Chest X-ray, PA view. Patient: 42 years old, sex F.
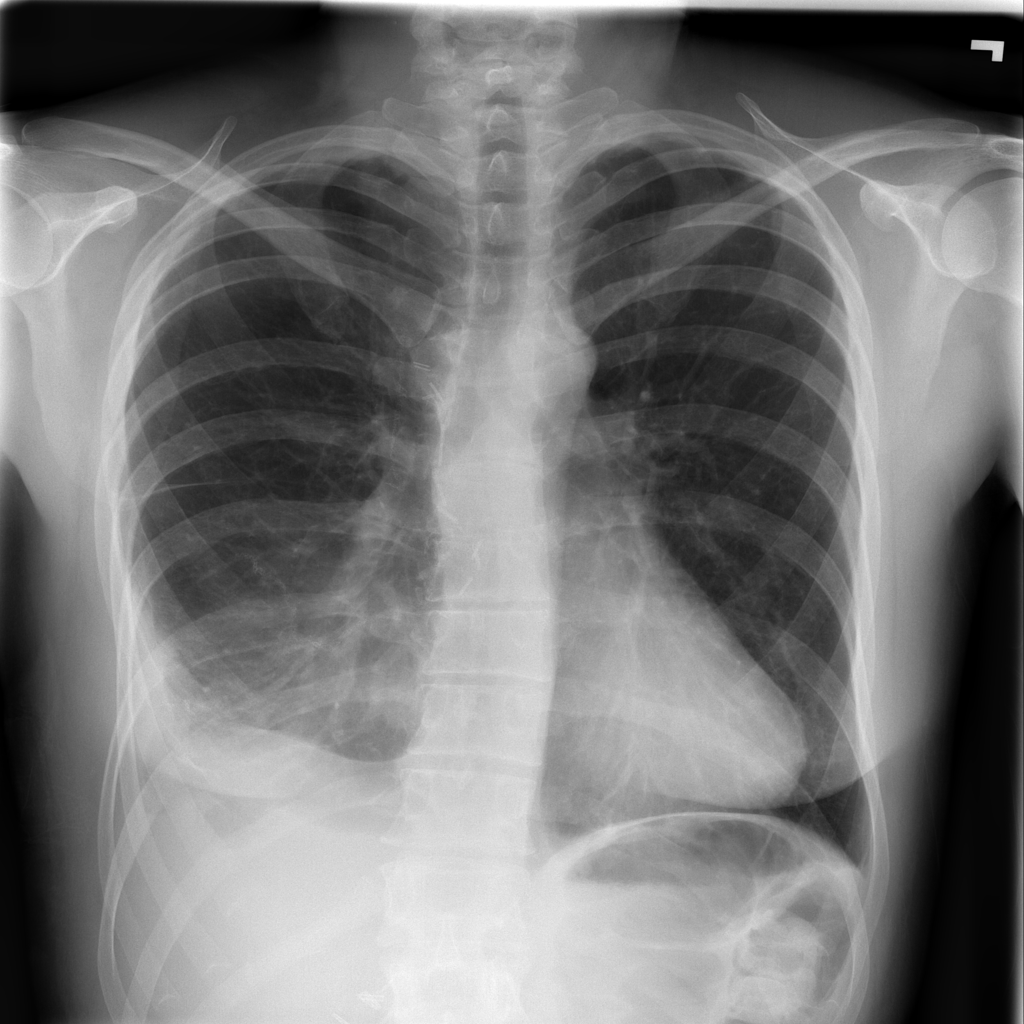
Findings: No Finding